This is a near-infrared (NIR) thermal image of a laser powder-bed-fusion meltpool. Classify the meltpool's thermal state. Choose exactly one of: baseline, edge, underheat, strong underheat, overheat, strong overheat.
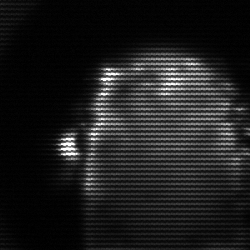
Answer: baseline